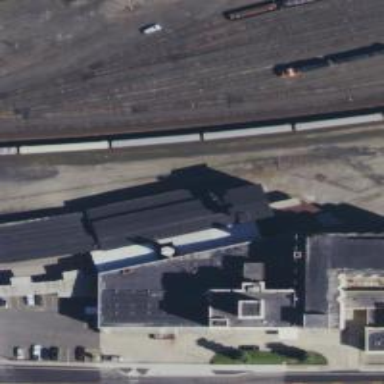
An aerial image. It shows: Industrial building.